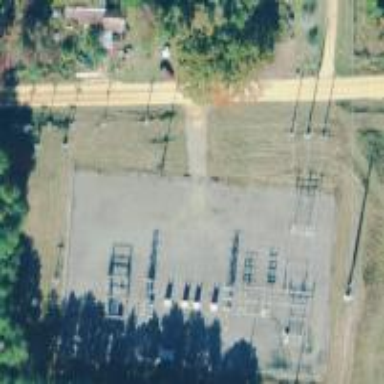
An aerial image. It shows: There is distribution substation enclosed by fence.